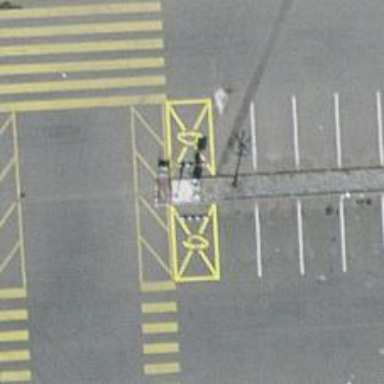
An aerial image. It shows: Charging station.